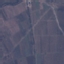
Label: PermanentCrop